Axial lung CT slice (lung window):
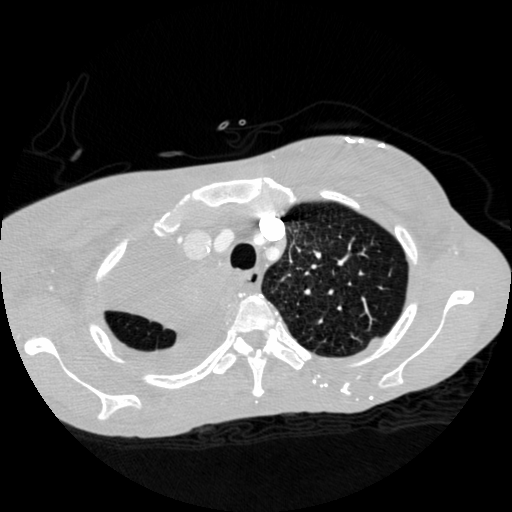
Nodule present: no